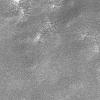
Atmospheric dust classification: not_dusty